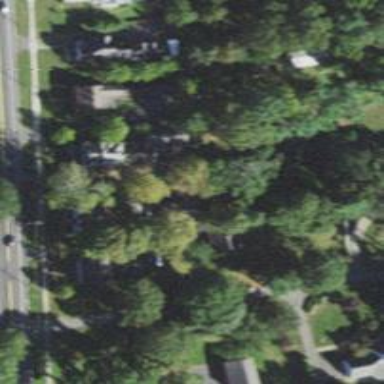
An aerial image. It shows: Residential driveway designated as service road.